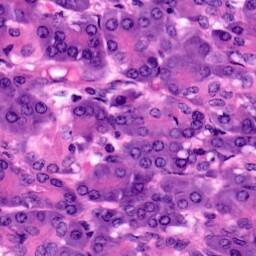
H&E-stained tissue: Pancreatic